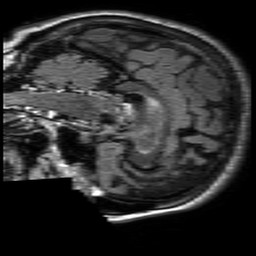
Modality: FLAIR
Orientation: sagittal
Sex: female
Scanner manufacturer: philips
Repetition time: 11 s
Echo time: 0.125 s